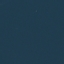
Land use / land cover: SeaLake